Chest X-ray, AP view. Patient: 58 years old, sex M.
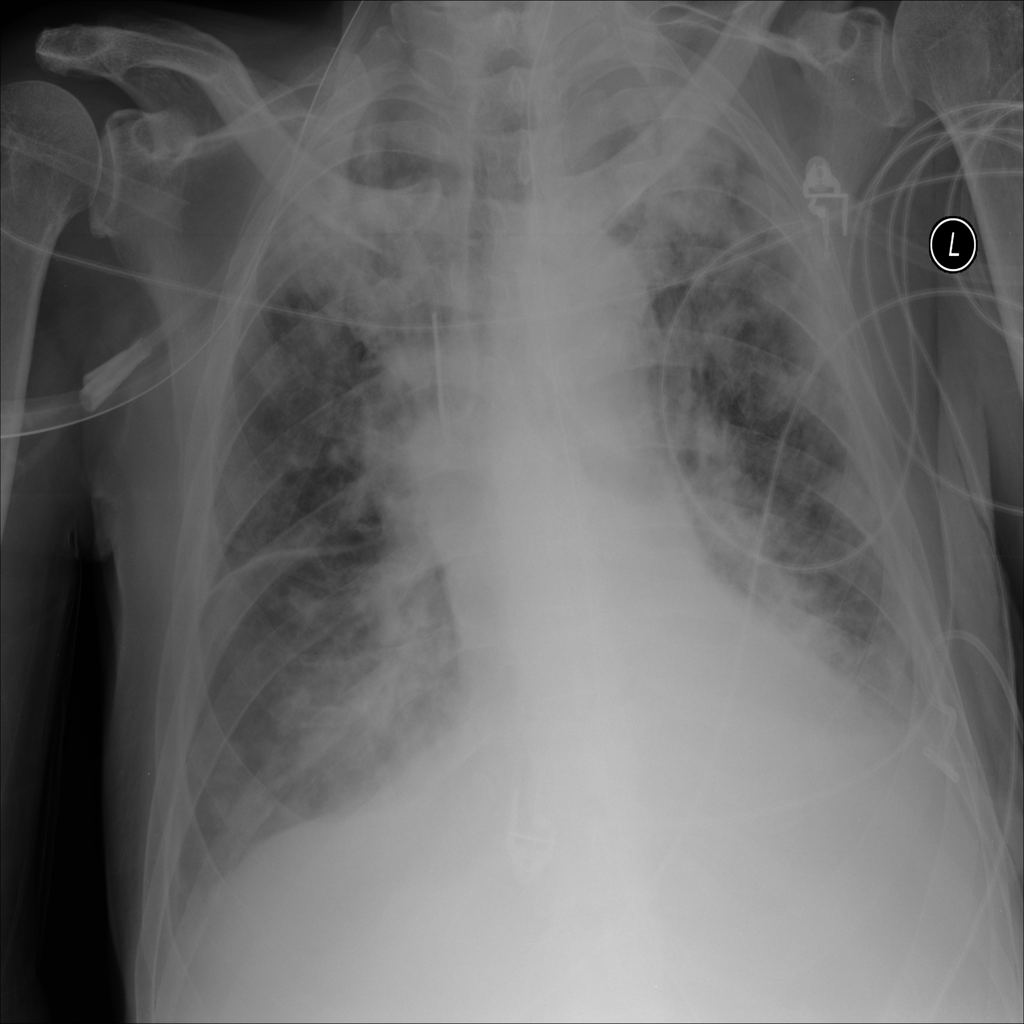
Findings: No Finding